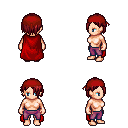
a pixel art fantasy rpg character, female body template, human, light skin, red cape, magenta pants, brunette bangs hairstyle, red bandana, four views (front, back, left, right), 2x2 character sprite sheet, small pixel art, hard edges, no anti-aliasing